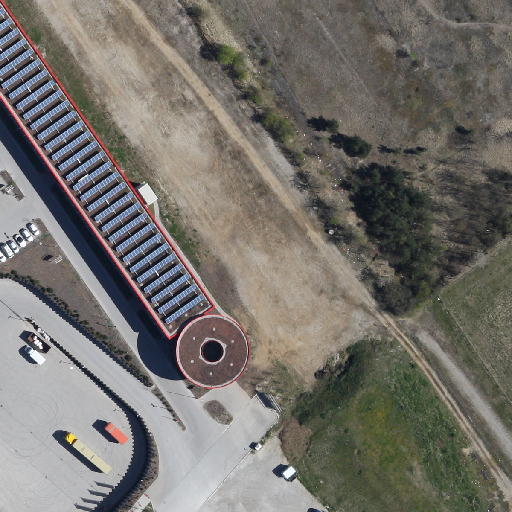
Referring expression: impervious surface